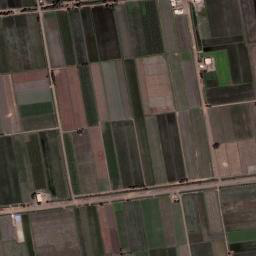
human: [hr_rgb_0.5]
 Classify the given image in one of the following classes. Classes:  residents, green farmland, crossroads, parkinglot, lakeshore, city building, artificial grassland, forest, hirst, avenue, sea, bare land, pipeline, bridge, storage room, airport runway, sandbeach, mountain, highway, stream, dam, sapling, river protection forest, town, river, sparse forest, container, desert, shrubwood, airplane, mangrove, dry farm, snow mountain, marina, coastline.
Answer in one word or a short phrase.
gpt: green farmland